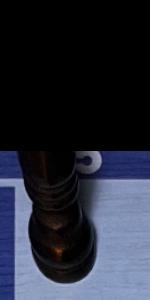
Label: Bishop_Black